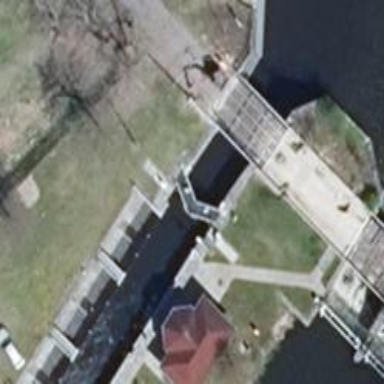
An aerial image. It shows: Lock gate along waterway.